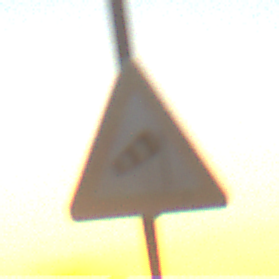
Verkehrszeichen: SeitenwindVonRechts
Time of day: SunriseSunset
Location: Outdoor (Nature)
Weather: Clear
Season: NotSpecified
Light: Natural